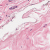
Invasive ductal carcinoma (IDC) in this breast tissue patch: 0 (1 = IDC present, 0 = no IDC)